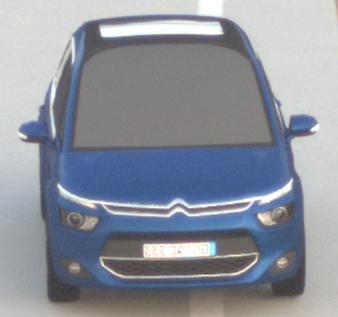
Make: Citroen
Model: Grand C4 Picasso VTi 120
Detailed model: Grand C4 Picasso (II)
Model produced from: 2013/10
Model produced until: 2015/02
Doors: 5
Color: blue
Road condition: dry road
Daytime: sunrise or sunset
Contrast: medium contrast